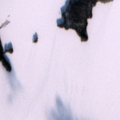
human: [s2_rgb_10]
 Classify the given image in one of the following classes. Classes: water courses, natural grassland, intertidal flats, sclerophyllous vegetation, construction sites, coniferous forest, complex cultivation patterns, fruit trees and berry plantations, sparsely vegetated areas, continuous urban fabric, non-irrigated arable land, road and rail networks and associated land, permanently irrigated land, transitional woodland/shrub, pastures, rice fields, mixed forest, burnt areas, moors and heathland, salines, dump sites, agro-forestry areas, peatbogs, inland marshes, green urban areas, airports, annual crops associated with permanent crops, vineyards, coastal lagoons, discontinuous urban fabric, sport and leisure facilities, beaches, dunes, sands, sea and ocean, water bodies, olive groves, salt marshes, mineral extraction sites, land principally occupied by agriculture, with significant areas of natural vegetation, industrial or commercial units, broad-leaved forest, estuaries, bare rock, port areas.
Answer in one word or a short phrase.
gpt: coniferous forest, water bodies